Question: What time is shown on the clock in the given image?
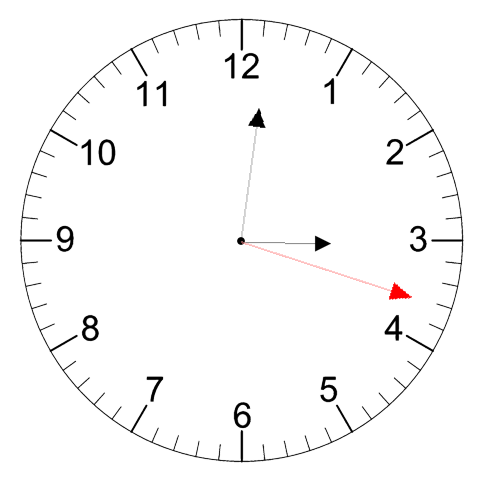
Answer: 03:01:18